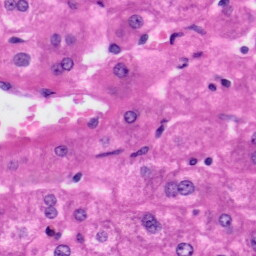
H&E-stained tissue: Liver